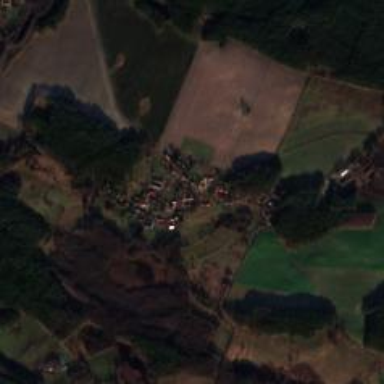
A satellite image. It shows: Village.